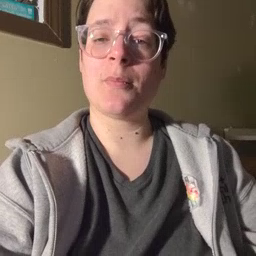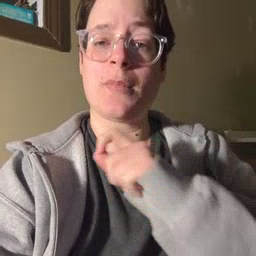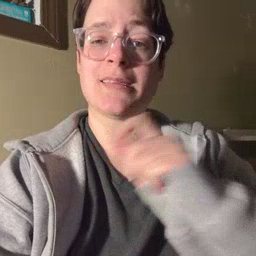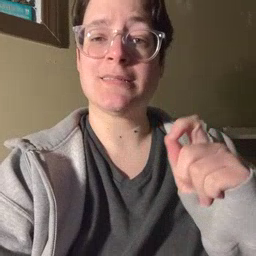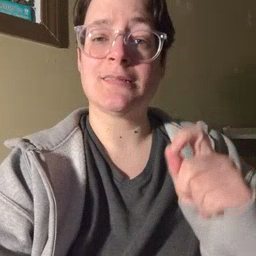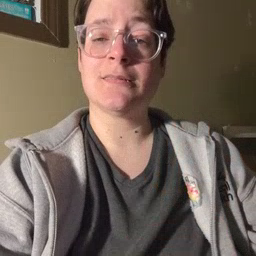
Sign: pen